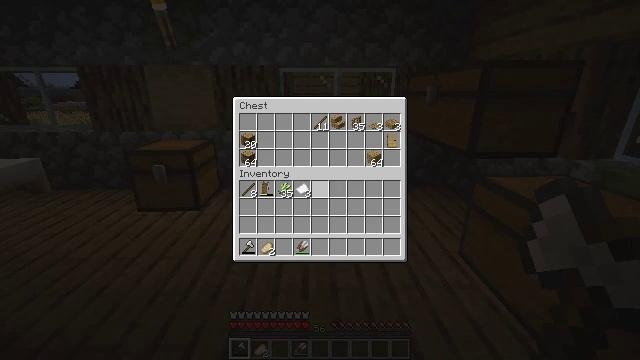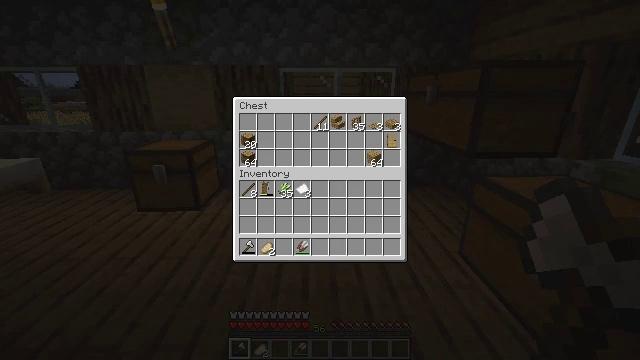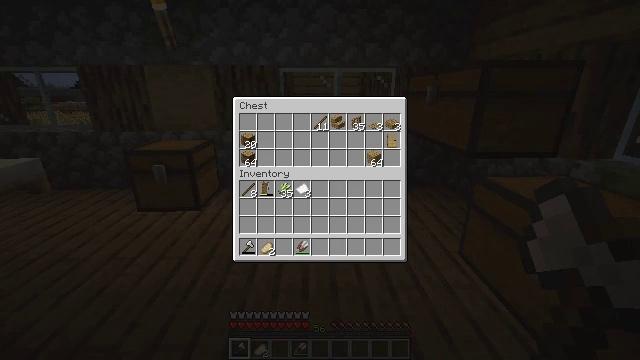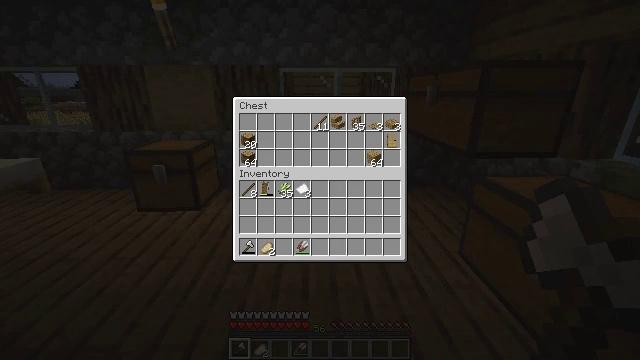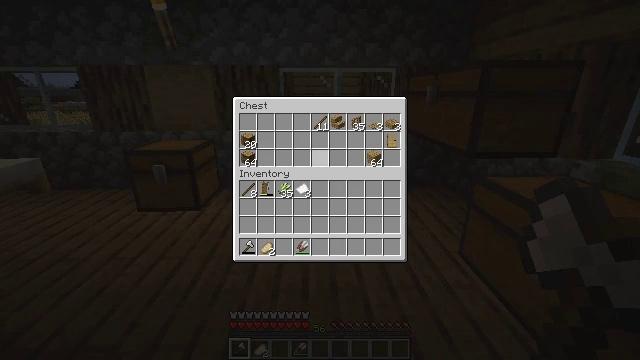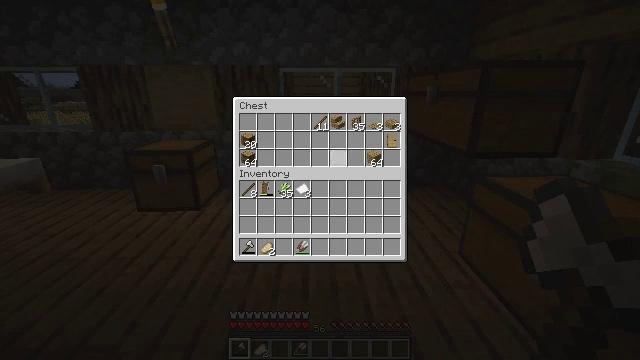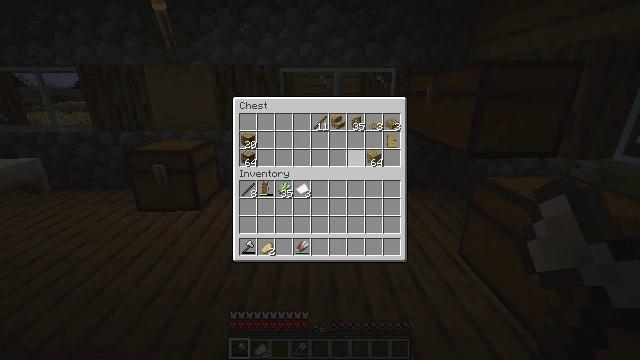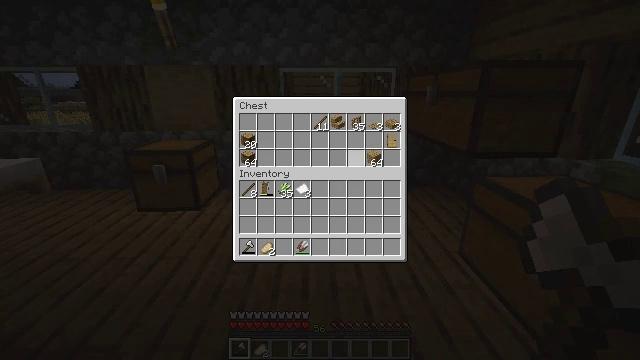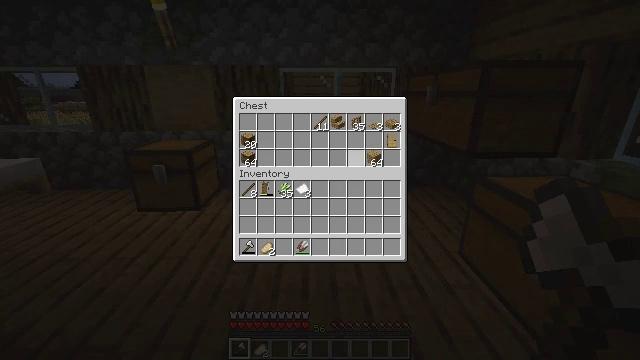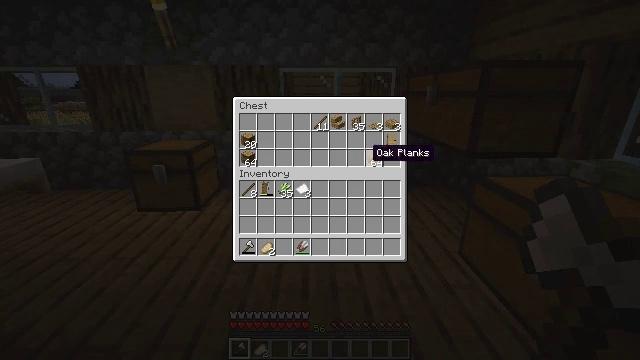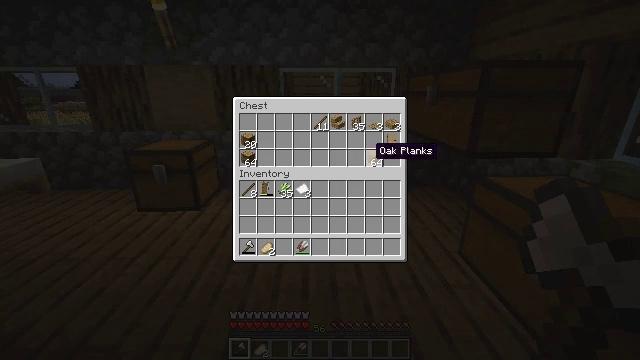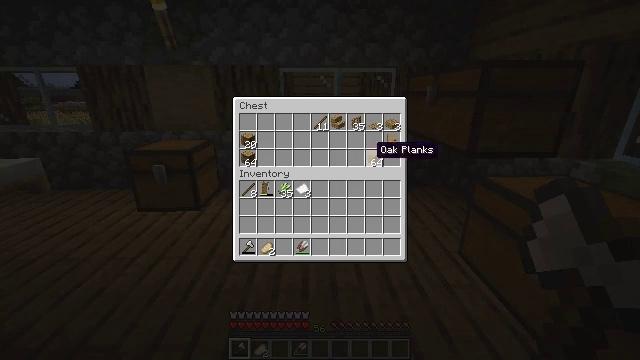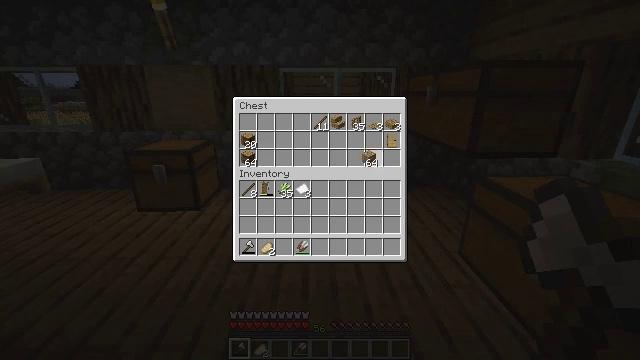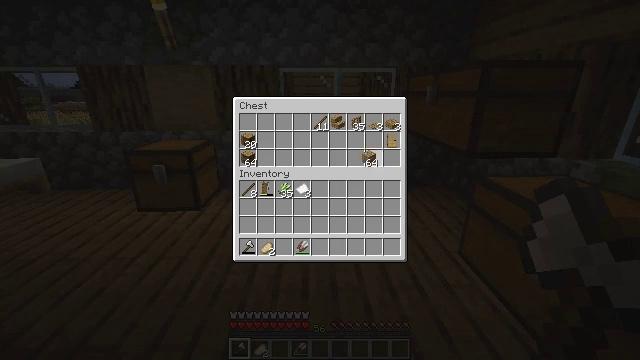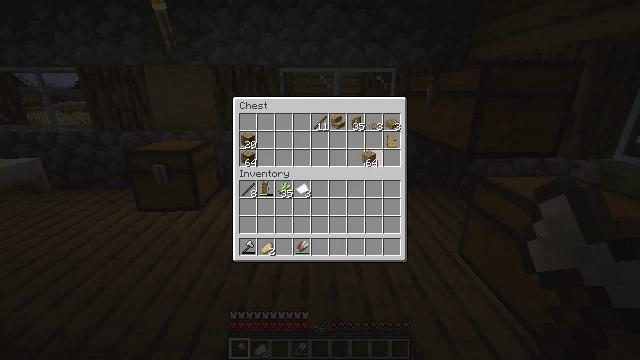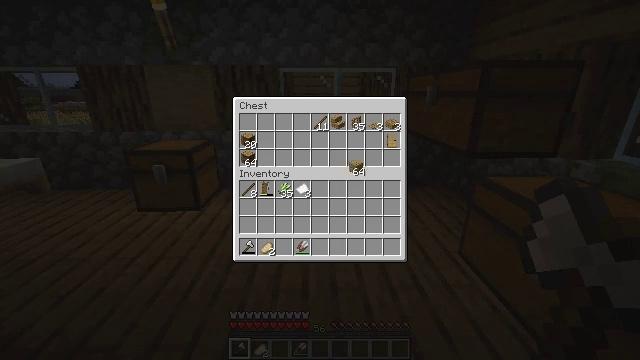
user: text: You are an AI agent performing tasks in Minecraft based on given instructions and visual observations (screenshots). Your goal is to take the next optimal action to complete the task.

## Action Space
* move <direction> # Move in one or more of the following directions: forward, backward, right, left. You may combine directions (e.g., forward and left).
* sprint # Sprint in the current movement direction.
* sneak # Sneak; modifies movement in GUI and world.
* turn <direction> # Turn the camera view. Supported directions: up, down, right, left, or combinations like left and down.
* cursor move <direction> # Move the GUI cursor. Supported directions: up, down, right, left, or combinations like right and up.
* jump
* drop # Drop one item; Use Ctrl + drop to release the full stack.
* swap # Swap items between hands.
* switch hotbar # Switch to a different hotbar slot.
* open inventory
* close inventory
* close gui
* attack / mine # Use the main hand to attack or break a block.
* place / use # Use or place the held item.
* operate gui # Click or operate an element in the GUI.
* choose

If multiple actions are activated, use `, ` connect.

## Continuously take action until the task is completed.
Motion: motion action
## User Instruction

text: Craft a cartography table with the required materials.
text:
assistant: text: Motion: no_op
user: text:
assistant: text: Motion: no_op
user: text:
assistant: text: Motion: no_op
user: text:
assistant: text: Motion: no_op
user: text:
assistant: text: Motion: no_op
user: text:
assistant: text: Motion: cursor move right
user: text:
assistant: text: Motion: cursor move right
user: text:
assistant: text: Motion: no_op
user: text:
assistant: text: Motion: no_op
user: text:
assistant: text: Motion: no_op
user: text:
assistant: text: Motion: no_op
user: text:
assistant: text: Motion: operate gui
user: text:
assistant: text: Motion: operate gui
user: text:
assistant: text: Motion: operate gui
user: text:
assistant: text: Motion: cursor move left and down
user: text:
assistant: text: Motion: cursor move left and down
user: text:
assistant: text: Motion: no_op
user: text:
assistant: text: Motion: no_op
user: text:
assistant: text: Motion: no_op
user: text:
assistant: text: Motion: no_op
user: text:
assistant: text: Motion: no_op
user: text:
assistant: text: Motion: no_op
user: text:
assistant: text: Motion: no_op
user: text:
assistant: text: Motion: cursor move left
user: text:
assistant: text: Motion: no_op
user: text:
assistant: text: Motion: no_op
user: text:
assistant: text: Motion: choose
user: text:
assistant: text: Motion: choose
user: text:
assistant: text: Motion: choose
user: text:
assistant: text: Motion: choose